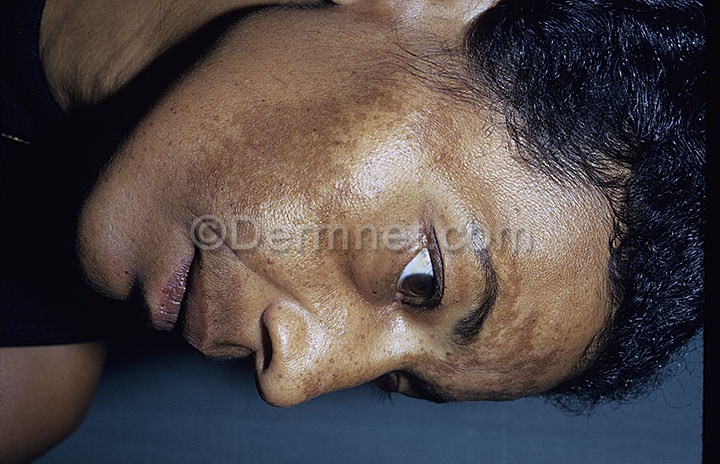
Disease: Light Diseases and Disorders of Pigmentation